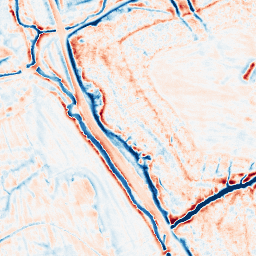
Category: edge_preserving
Decomposition family: bilateral
Decomposition parameters: d: 15
sigma_color: 100
sigma_space: 150
Upsampling method: bicubic
Upsampling parameters: scale: 8
Upsampling scale: 8